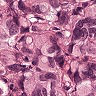
Metastatic tissue present: yes